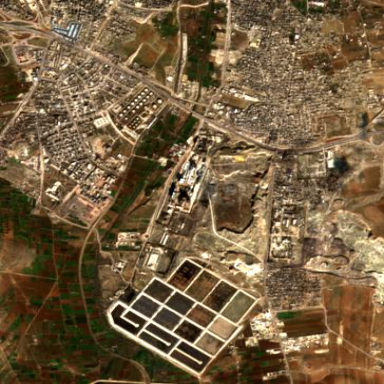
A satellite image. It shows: Industrial area primarily used for cement production.